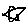
Label: star